Brain MRI, t1w sequence, axial 2D slice.
Patient: age 23, sex F, weight 90 kg, height 1.9 m
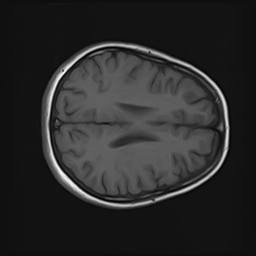